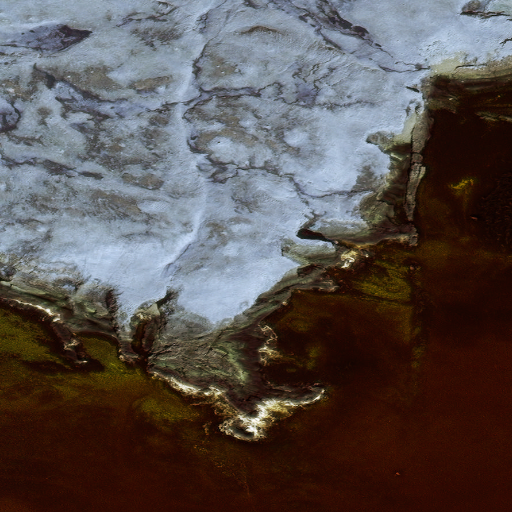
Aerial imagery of island in Alaska named Ikazagan Tanasuu containing only unknown